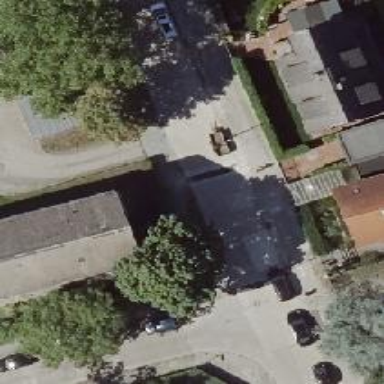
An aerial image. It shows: Residential road with concrete plate sidewalk.